Знаменитый художник Чжан Цзэдуань времен династии Северная Сун (эпоха Цинмин) на своём главном творении изобразил деревянный (рис. 1), который образует дугу над рекой. Более четырёх веков спустя Леонардо да Винчи оставил похожий рисунок в своей рукописи (рис. 2). Конструкция арочных мостов вызывает удивление и по сей день.   Рассмотрим модель арочного моста, показанную на рисунке ниже.  Пазы или гвозди в такой конструкции отсутствуют — все компоненты сжаты силами трения и реакции опоры. (Стоит отметить, что реальные арочные мосты всё же требуют наличия пазов из соображений безопасности.)
Найдите выражение для расстояния $b$ от нижнего конца одного из шестов $D$ до точки контакта с шестом $B$. На рис. 4 и 5 показаны силы, которые действуют в равновесии на шесты $A$ и $B$ соответственно. Рис. 4. Силы, действующие на шест $A$ Рис. 5. Силы, действующие на шест $B$
Рассмотрите силы, действующие на шесты $A$, $B$ и пары шестов $C$, $D$. Запишите условия равновесия всех шестов. Нарисуйте силы, действующие на пары шестов $C$ и $D$. Для удобства это можно сделать прямо на рис. 3. Численные значения $M=6m$, $\theta=45^\circ$, $L=30~см$, $a=16~см$ и $R=2(\sqrt{2}-1)~см$.
При каких минимальных коэффициентах трения $\mu$ и $\mu'$ возможно равновесие моста в этом случае? Приведите численные ответы с тремя значащими цифрами.
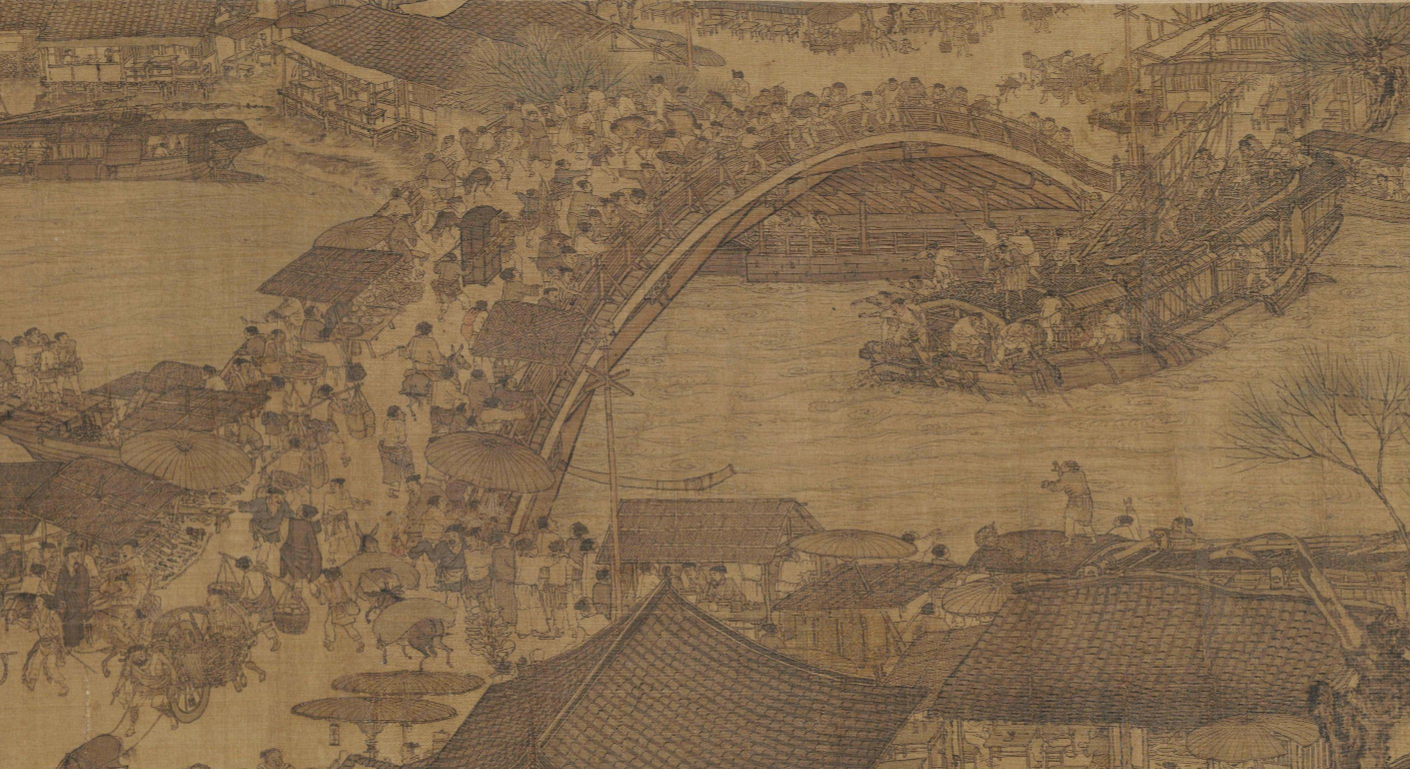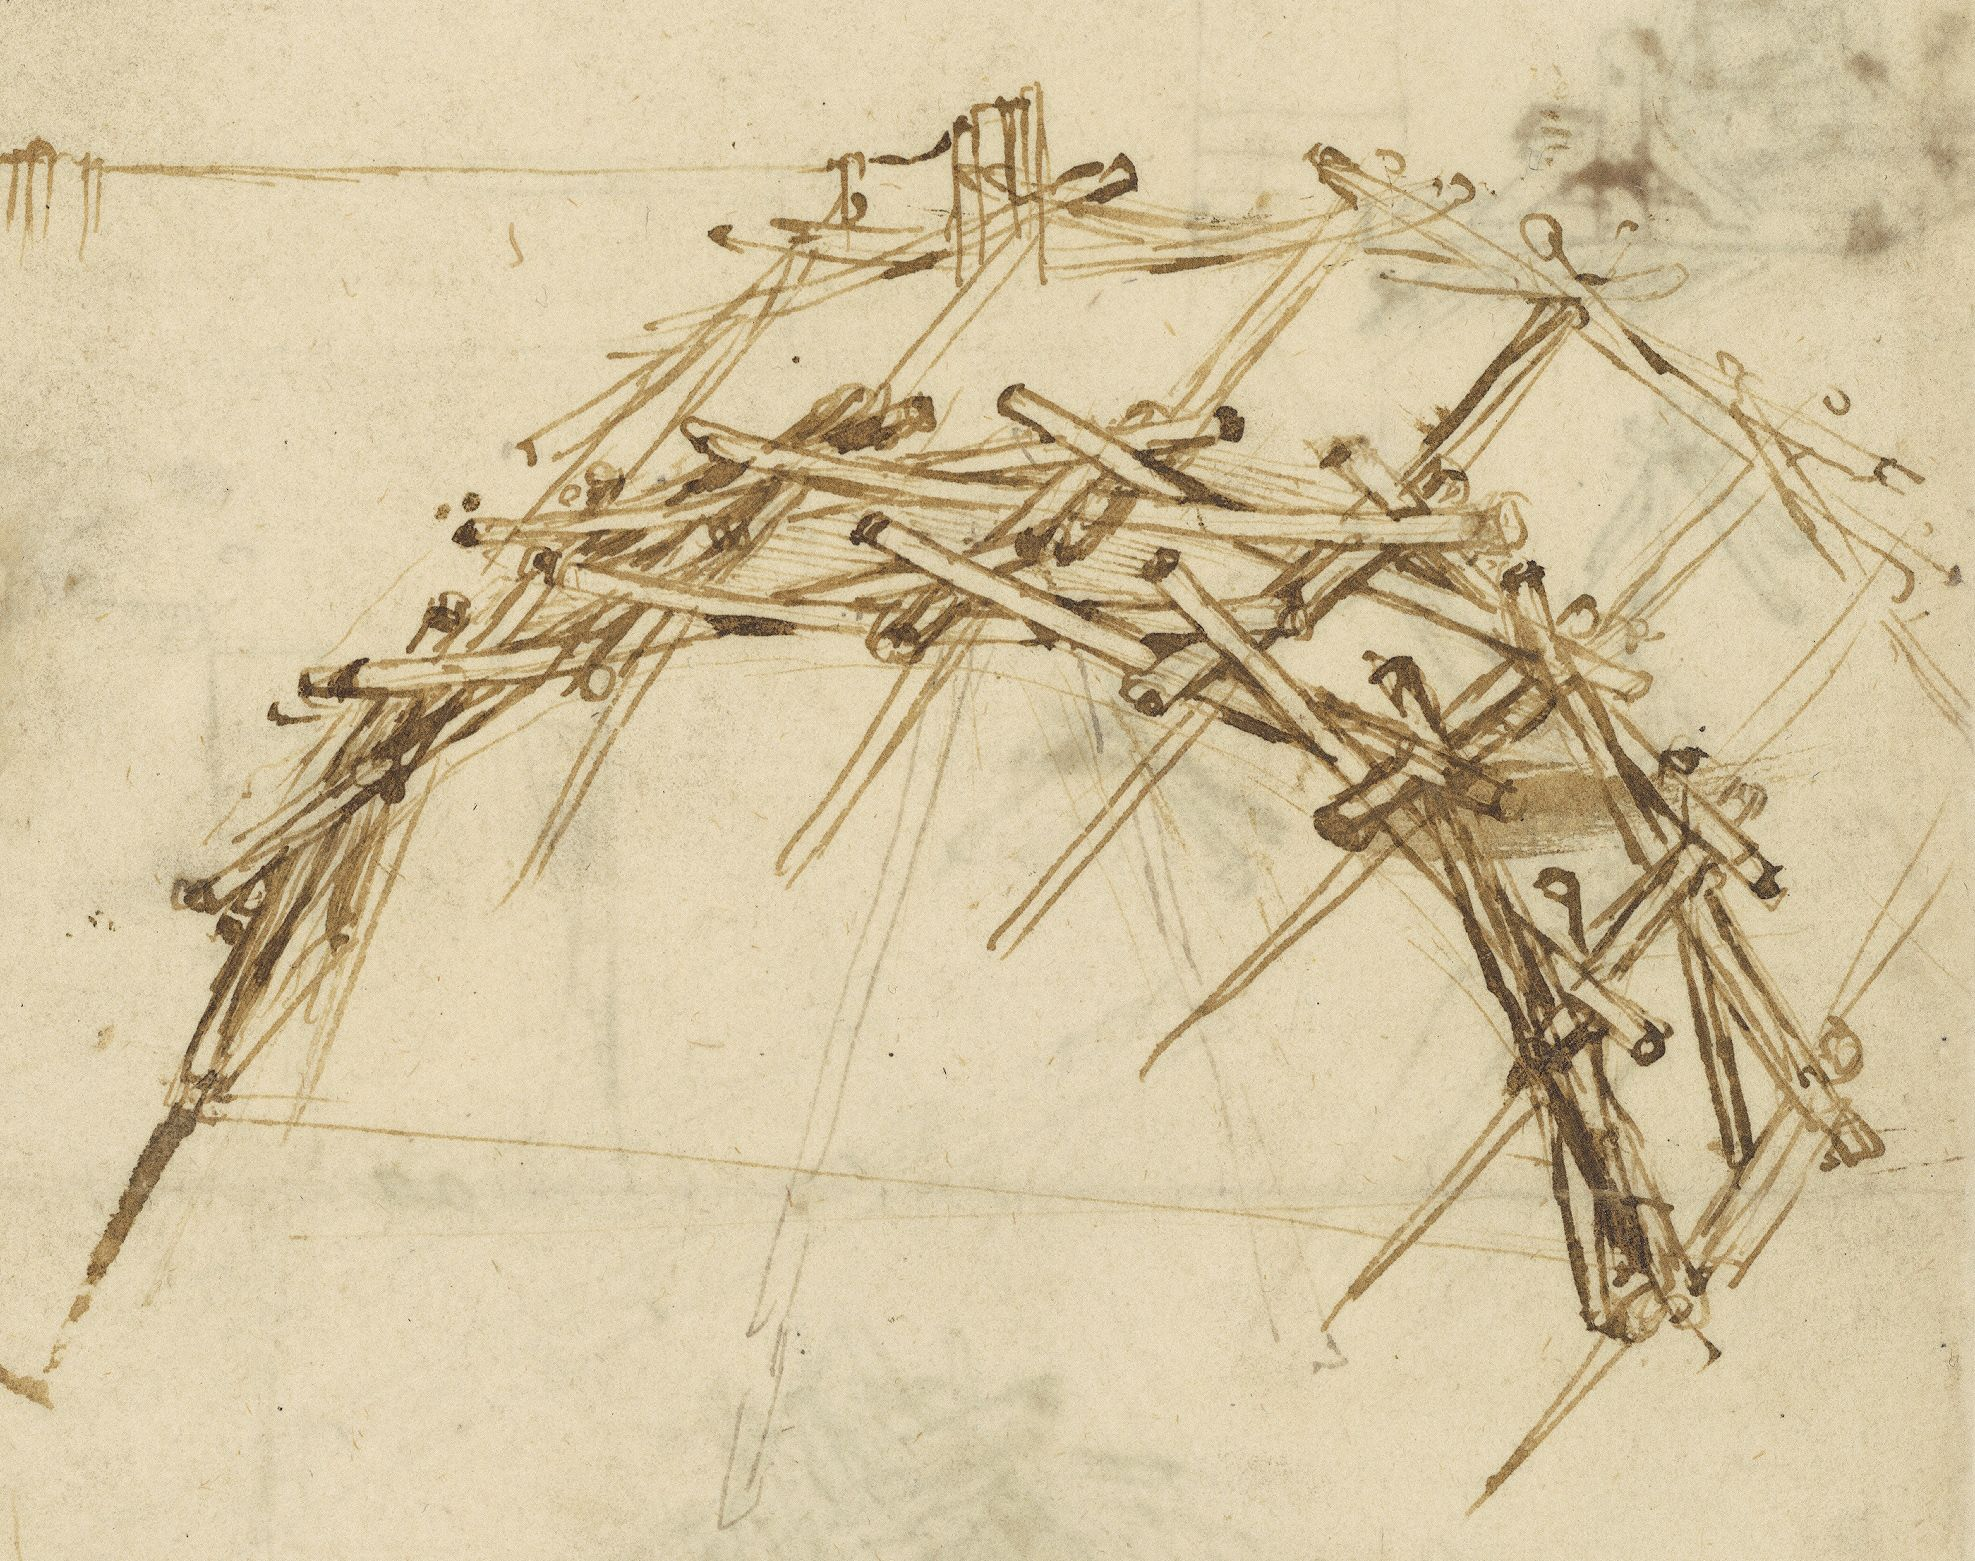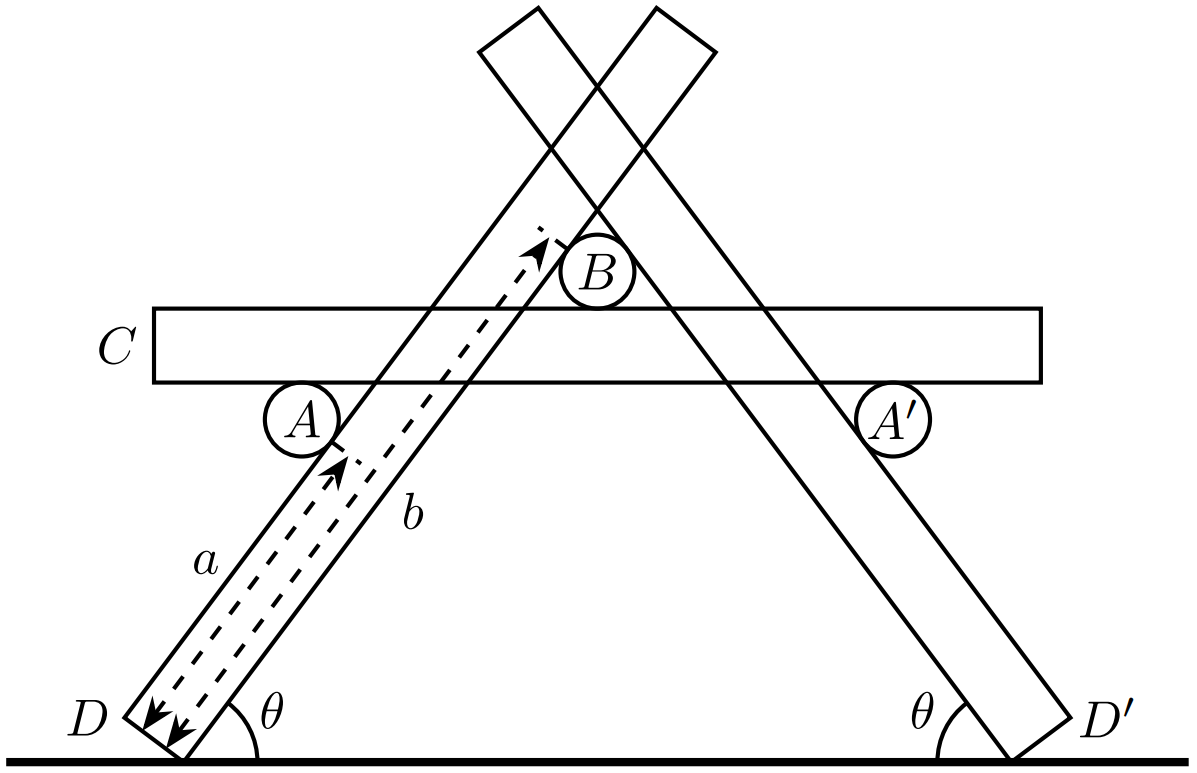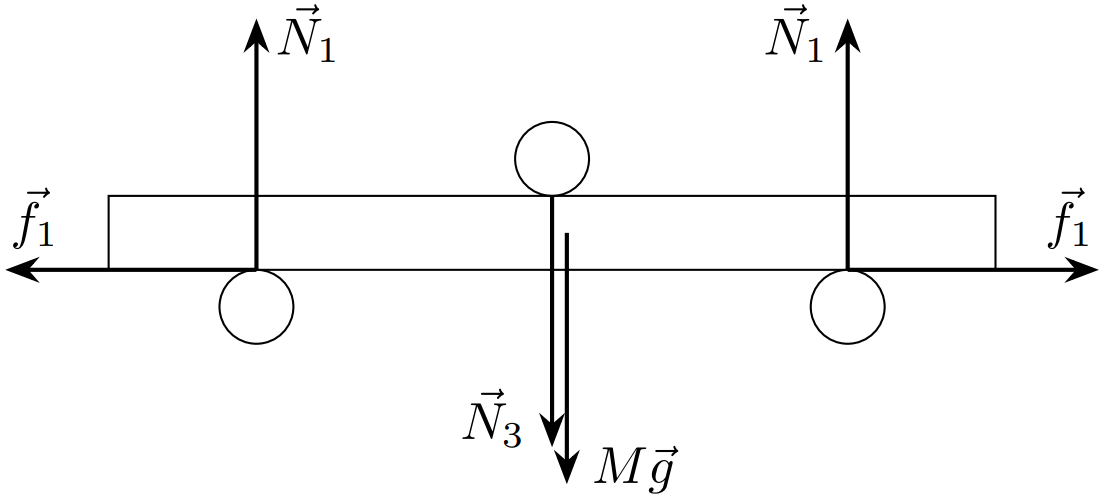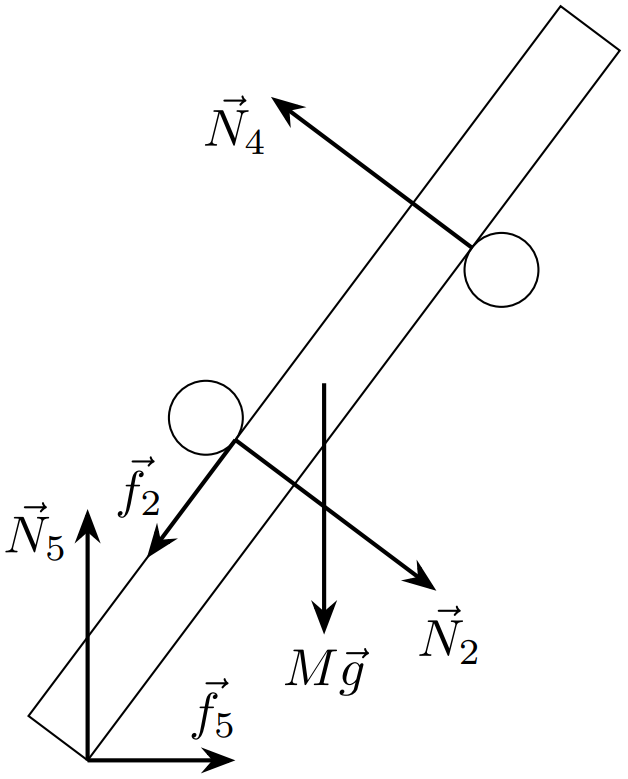
Найдите выражение для расстояния $b$ от нижнего конца одного из шестов $D$ до точки контакта с шестом $B$.
Ответ: \[b=a+4R\operatorname{ctg}\frac{\theta}{2}\]

Рассмотрите силы, действующие на шесты $A$, $B$ и пары шестов $C$, $D$. Запишите условия равновесия всех шестов. Нарисуйте силы, действующие на пары шестов $C$ и $D$. Для удобства это можно сделать прямо на рис. 3.
Решение: Изобразим силы: В дальнейшем используем обозначения, введённые на рисунках выше.Равновесие шеста $A$ (второй закон Ньютона $+$ ЗСМИ): Независимое уравнение для шеста $B$ (второй закон Ньютона): Независимое уравнение для пары шестов $C$ (второй закон Ньютона): Равновесие пары шестов $D$ (второй закон Ньютона $+$ ЗСМИ относительно точки контакта с землёй): Альтернативно ЗСМИ можно записать и относительно центра масс, но уравнение будет выглядеть куда более громоздко:\[N_{5}\left({\frac{L}{2}}\cos\theta-R\sin\theta\right)=f_{5}\biggl({\frac{L}{2}}\sin\theta+R\cos\theta\biggr)+N_{2}\biggl({\frac{L}{2}}-a\biggr)+f_{2}R+N_{4}\biggl(b-{\frac{L}{2}}\biggr).\]
Ответ: В дальнейшем используем обозначения, введённые на рисунках выше.Равновесие шеста $A$ (второй закон Ньютона $+$ ЗСМИ):
Ответ: \begin{cases}N_1+mg=N_2\cos\theta+f_2\sin\theta\\f_1+f_2\cos\theta=N_2\sin\theta\\f_1R=f_2R\end{cases}  Независимое уравнение для шеста $B$ (второй закон Ньютона):
Ответ: $N_3=2N_4\cos\theta+mg$  Независимое уравнение для пары шестов $C$ (второй закон Ньютона):
Ответ: $2N_1=N_3+Mg$  Равновесие пары шестов $D$ (второй закон Ньютона $+$ ЗСМИ относительно точки контакта с землёй):
Ответ: \begin{cases}N_5+N_4\cos\theta=N_2\cos\theta+f_2\sin\theta+Mg\\f_5+N_2\sin\theta=N_4\sin\theta+f_2\cos\theta\\N_{2}a+M g\left(\frac{L}{2}\cos\theta-R\sin\theta\right)=N_{4}b+f_{2}2R\end{cases}  Альтернативно ЗСМИ можно записать и относительно центра масс, но уравнение будет выглядеть куда более громоздко:\[N_{5}\left({\frac{L}{2}}\cos\theta-R\sin\theta\right)=f_{5}\biggl({\frac{L}{2}}\sin\theta+R\cos\theta\biggr)+N_{2}\biggl({\frac{L}{2}}-a\biggr)+f_{2}R+N_{4}\biggl(b-{\frac{L}{2}}\biggr).\]

При каких минимальных коэффициентах трения $\mu$ и $\mu'$ возможно равновесие моста в этом случае? Приведите численные ответы с тремя значащими цифрами.
Решение: Вычислим $b=a+4R\operatorname{ctg}\frac{\theta}{2}=24~см$. Из условий равновесия шеста $A$:\begin{cases}f_1=f_2=\frac{\sin\theta}{1+\cos\theta}N_2\\N_1+mg=N_2\end{cases}Из условий равновесия $B$ и $C$:\[N_1=N_4\cos\theta+\frac{1}{2}(M+m)g.\]Комбинируя в одно уравнение:\[(N_{1}+m g)a+M g\left(\frac{L}{2}\cos\theta-R\sin\theta\right)=\left[N_{1}-\frac{1}{2}(M+m)g\right]\frac{b}{\cos\theta}+\frac{\sin\theta}{1+\cos\theta}(N_{1}+m g)\cdot 2R,\]откуда\[N_{1}={\frac{m g a+M g\left({\frac{L}{2}}\cos\theta-R\sin\theta\right)+{\frac{1}{2}}(M+m)g{\frac{b}{\cos\theta}}-{\frac{\sin\theta}{1+\cos\theta}}m g\cdot2R}{\frac{b}{\cos\theta}+\frac{\sin\theta}{1+\cos\theta}\cdot2R-a}}=10.427mg.\]Тогда силы трения\[f_1=f_2=\frac{\sin\theta}{1+\cos\theta}(N_1+mg)=\frac{\sin\theta}{1+\cos\theta}\frac{M g\left(\frac{L}{2}{\cos\theta}-R\sin\theta\right)+\frac{1}{2}(M+3m)g\frac{b}{\cos\theta}}{\frac{b}{\cos\theta}+\frac{\sin\theta}{1+\cos\theta}\cdot2R-a}=4.733mg.\]Условия на силы трения\[f_1\le\mu N_1,\qquad f_2\le\mu N_2.\]Поскольку $f_1=f_2$, а $N_2 > N_1$, сначала нарушится первое неравенство. Итого: Добавим условие равновесия $D$:\[N_5=\frac{3}{2}(M+m)g=\frac{21}{2}mg\implies f_{5}=N_{1}\left(\operatorname{tg}\theta-{\frac{\sin\theta}{1+\cos\theta}}\right)-{\frac{1}{2}}(M+m)g\operatorname{tg}\theta-m g{\frac{\sin\theta}{1+\cos\theta}}=2.194mg.\]Условие для силы трения $f_5\le\mu'N_5\implies$
Ответ: \[\mu\geq{\frac{f_{1}}{N_{1}}}=\frac{\sin\theta}{1+\cos\theta}\frac{M g\left(\frac{L}{2}{\cos\theta}-R\sin\theta\right)+\frac{1}{2}(M+3m)g\frac{b}{\cos\theta}}{m g a+M g\left({\frac{L}{2}}\cos\theta-R\sin\theta\right)+{\frac{1}{2}}(M+m)g{\frac{b}{\cos\theta}}-{\frac{\sin\theta}{1+\cos\theta}}m g\cdot2R}=0.454\]  Добавим условие равновесия $D$:\[N_5=\frac{3}{2}(M+m)g=\frac{21}{2}mg\implies f_{5}=N_{1}\left(\operatorname{tg}\theta-{\frac{\sin\theta}{1+\cos\theta}}\right)-{\frac{1}{2}}(M+m)g\operatorname{tg}\theta-m g{\frac{\sin\theta}{1+\cos\theta}}=2.194mg.\]Условие для силы трения $f_5\le\mu'N_5\implies$
Ответ: \[\mu^{\prime}\geq\frac{f_{5}}{N_{5}}=\frac{2N_{1}}{3(M+m)g}\left(\operatorname{tg}\theta-\frac{\sin\theta}{1+\cos\theta}\right)-\frac{1}{3}\operatorname{tg}\theta-\frac{2m}{3(M+m)}\frac{\sin\theta}{1+\cos\theta}=0.209\]
Темы:
T, Китайские